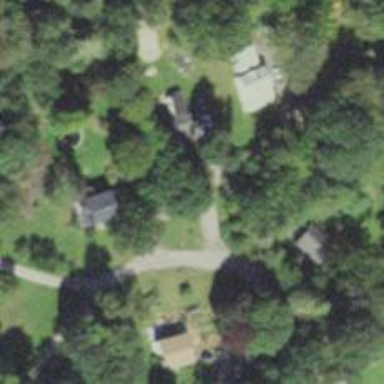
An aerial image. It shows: Residential driveway serving as service road.